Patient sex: M
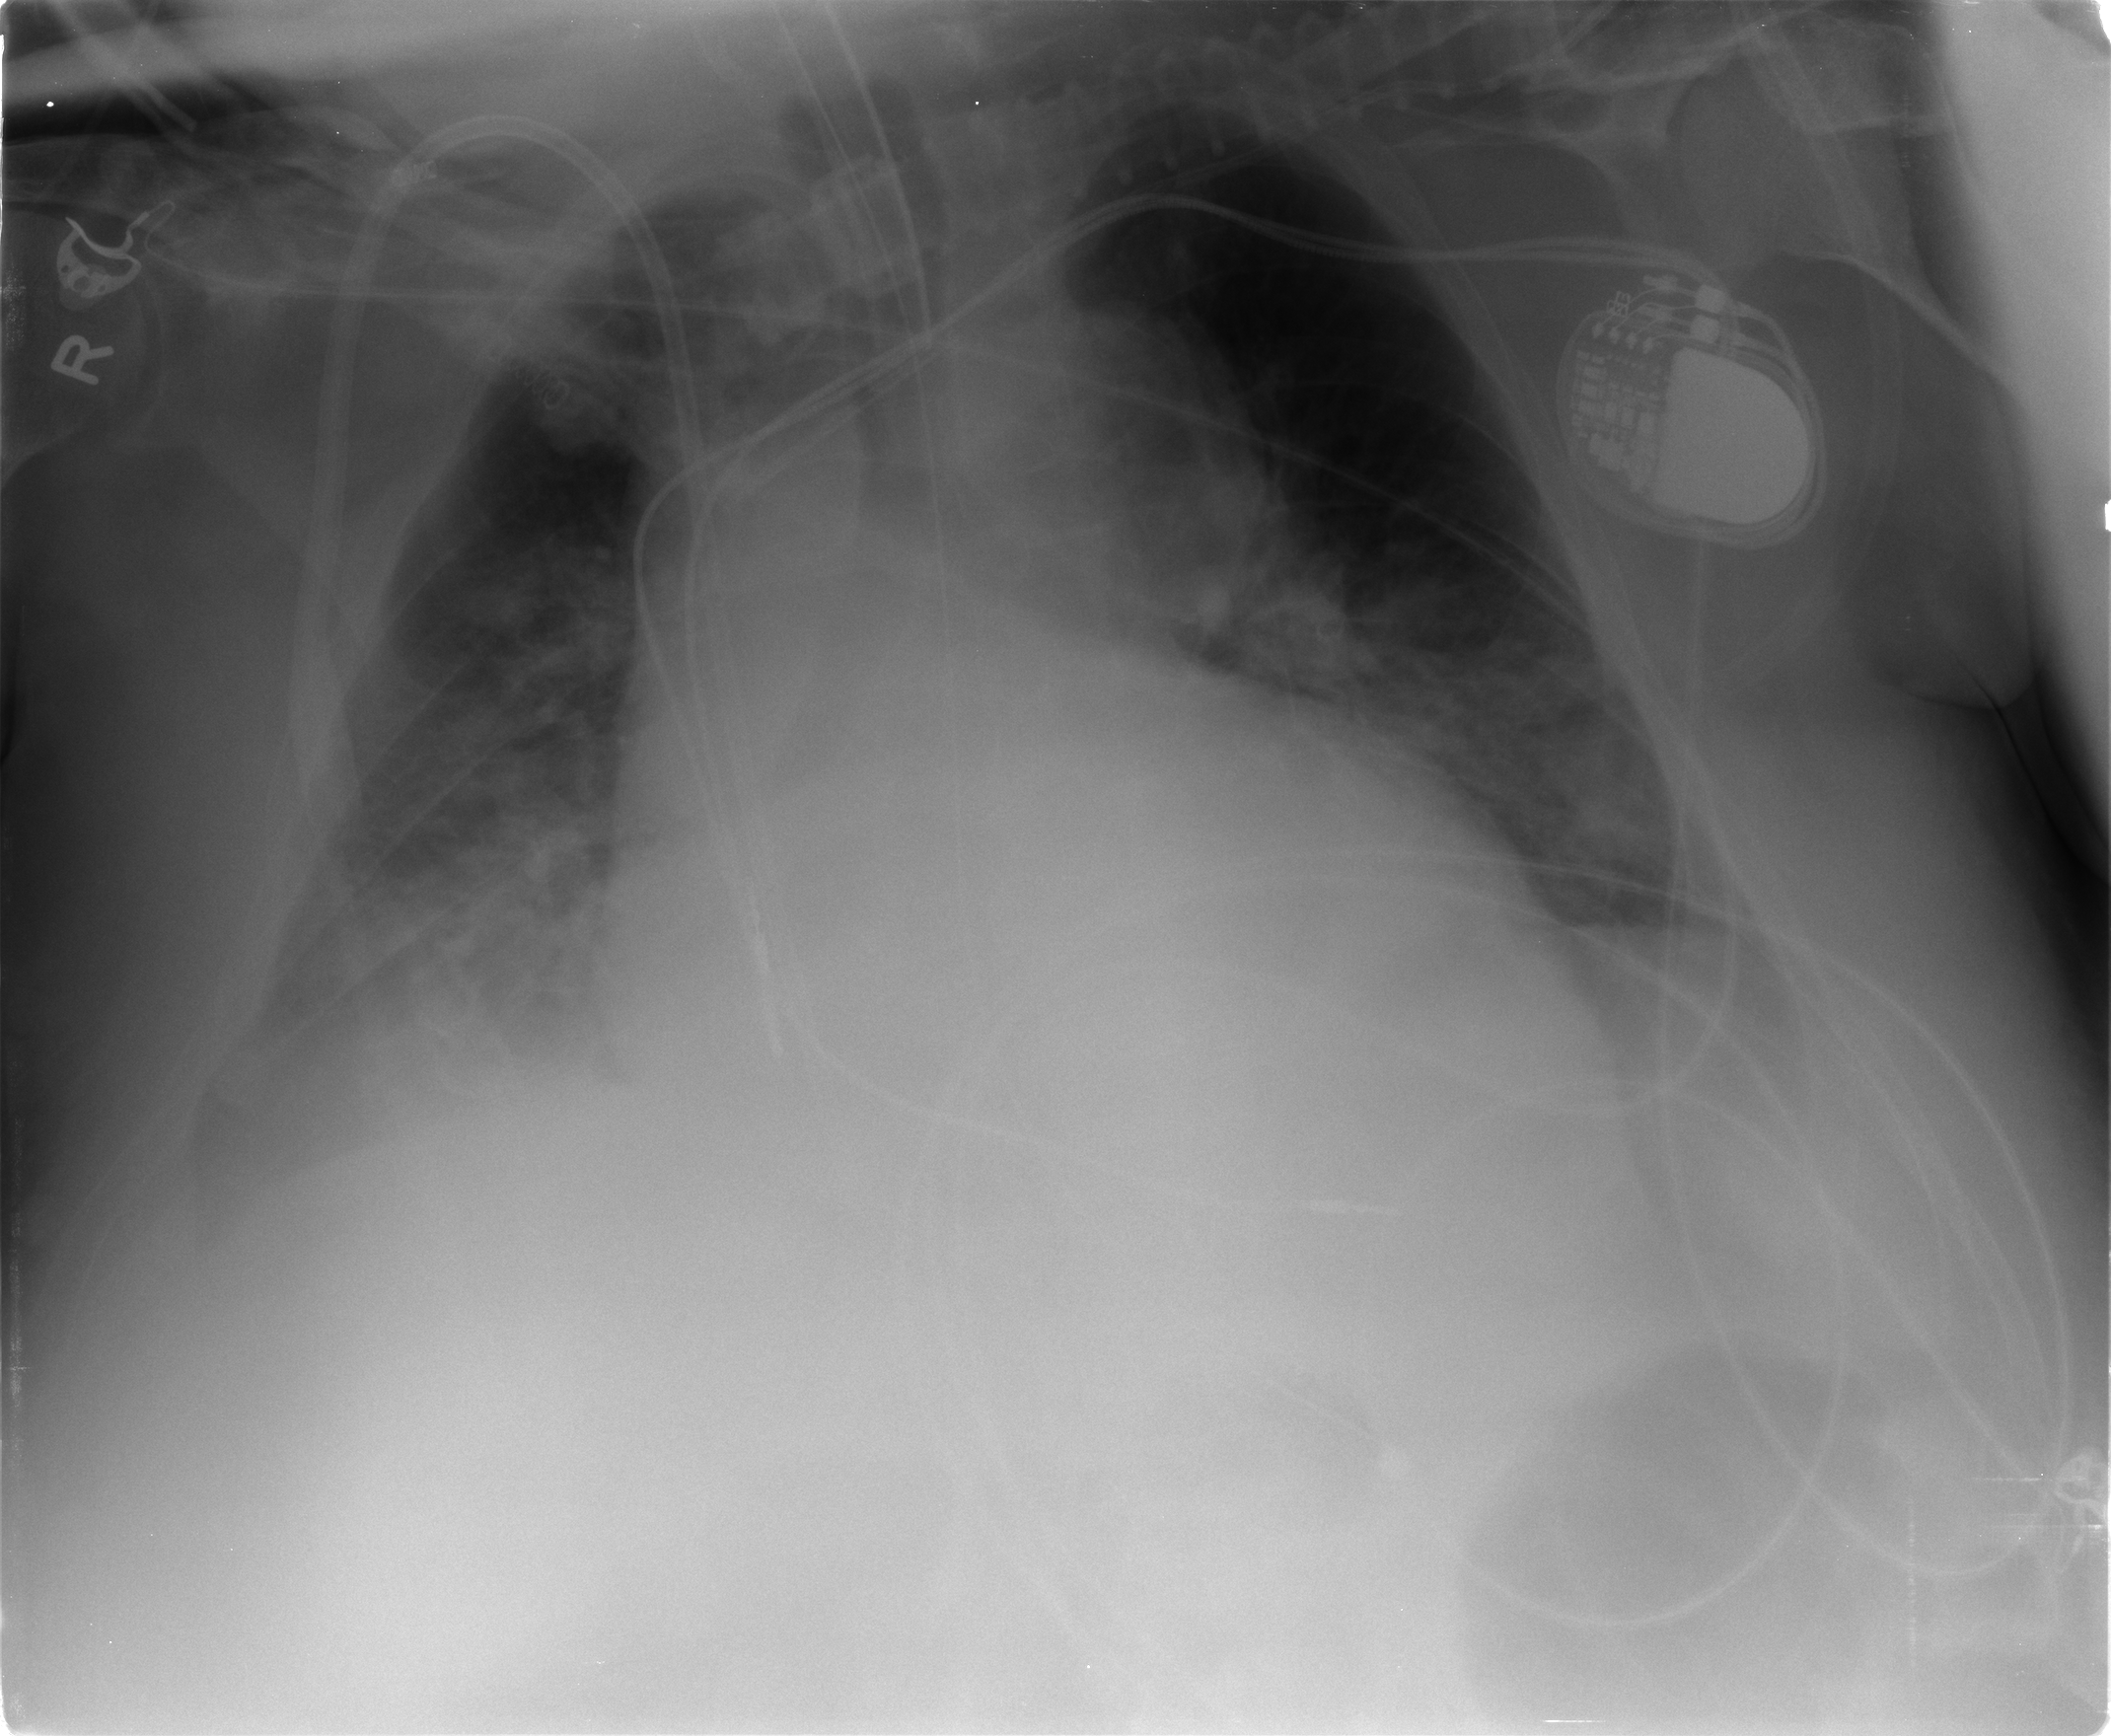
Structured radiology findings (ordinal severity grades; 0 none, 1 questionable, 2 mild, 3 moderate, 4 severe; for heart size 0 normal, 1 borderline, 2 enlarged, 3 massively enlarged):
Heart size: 2
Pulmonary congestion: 2
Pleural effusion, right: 2
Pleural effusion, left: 0
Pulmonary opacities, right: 2
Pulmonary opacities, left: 2
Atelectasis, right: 3
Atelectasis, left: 2